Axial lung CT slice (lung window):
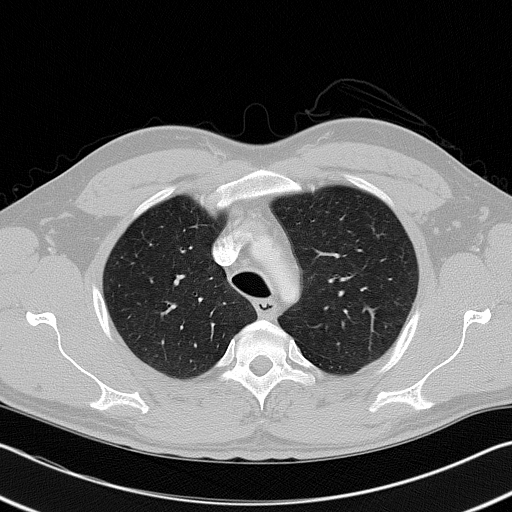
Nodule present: no